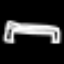
Label: bed